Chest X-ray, AP view. Patient: 72 years old, sex F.
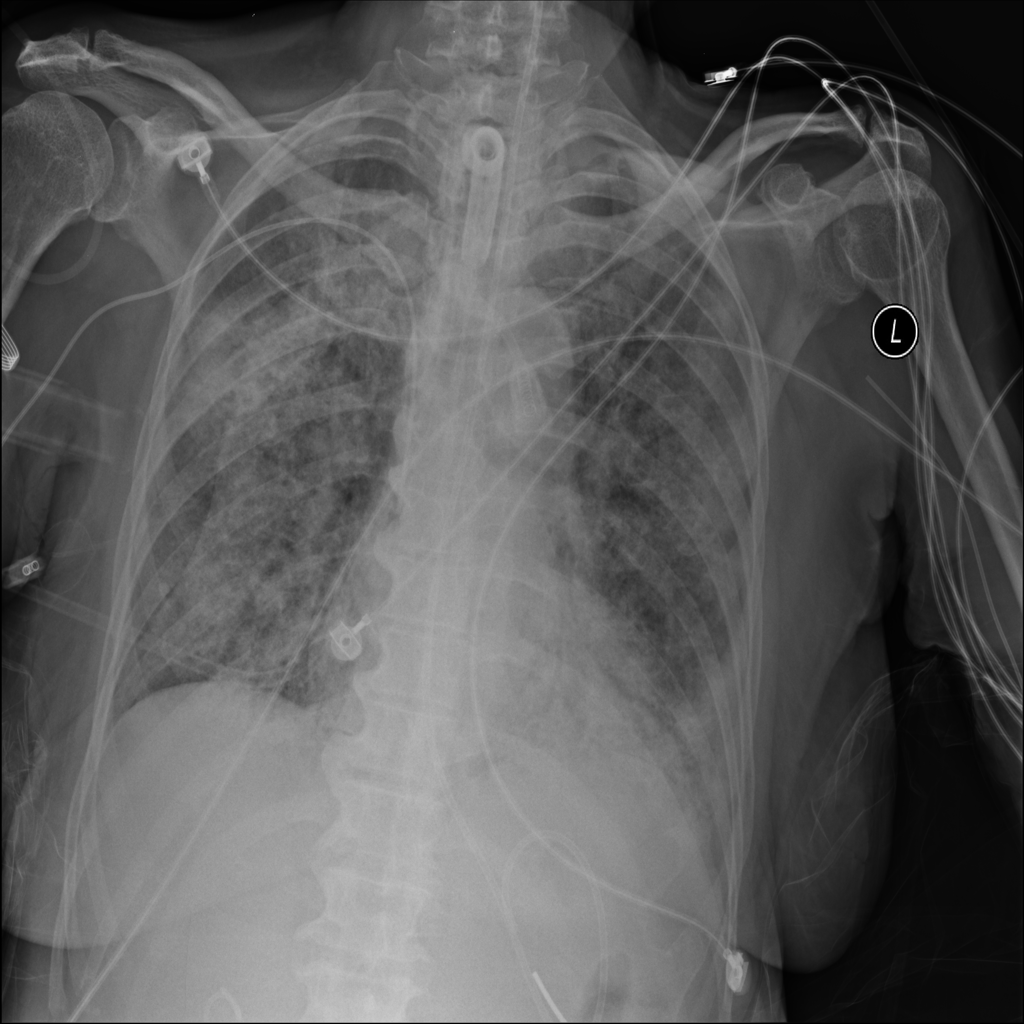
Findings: Infiltration